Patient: sex F, age 65
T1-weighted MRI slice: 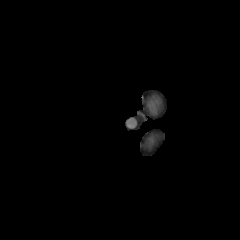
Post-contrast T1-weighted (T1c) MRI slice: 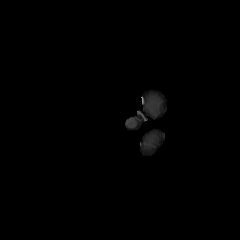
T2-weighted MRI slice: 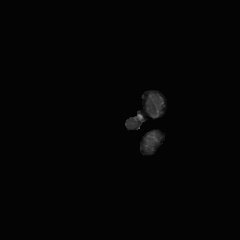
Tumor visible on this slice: no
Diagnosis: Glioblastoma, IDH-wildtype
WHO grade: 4